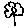
Label: flower